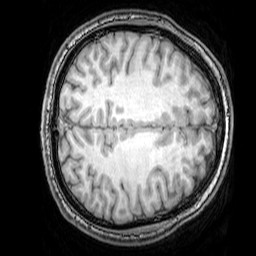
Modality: T1w
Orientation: axial
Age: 24
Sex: male
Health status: healthy
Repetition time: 0.081 s
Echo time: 0.037 s